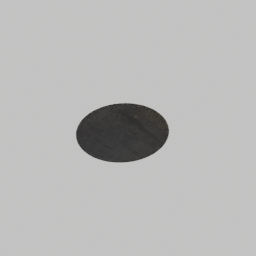
Label: decoration